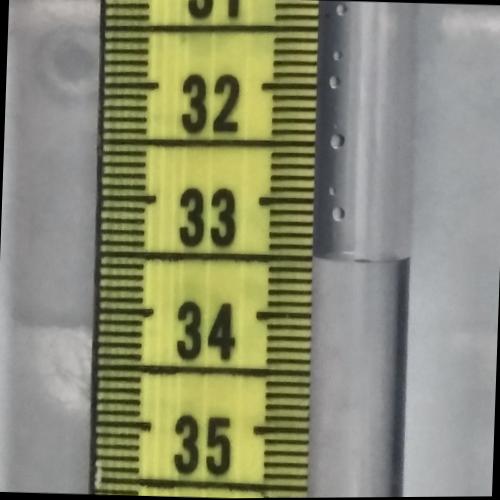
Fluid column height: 33.5 cm